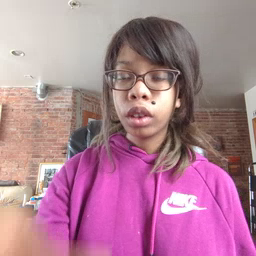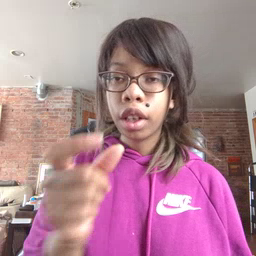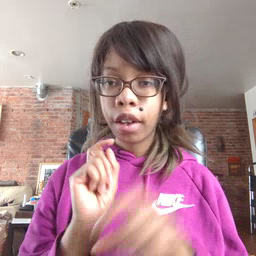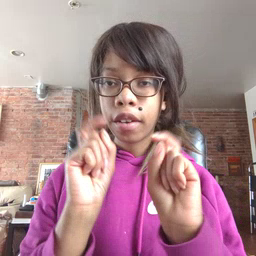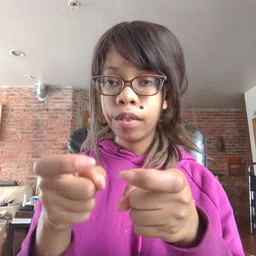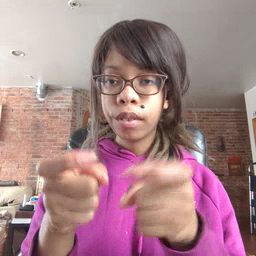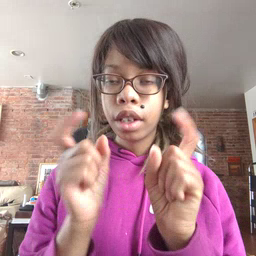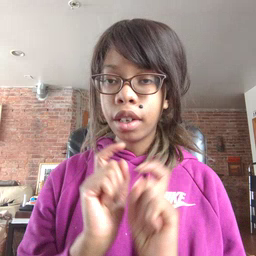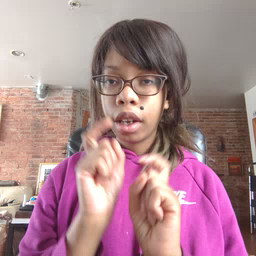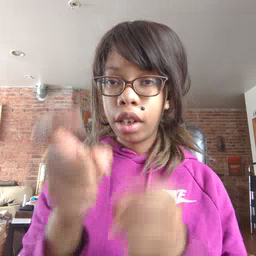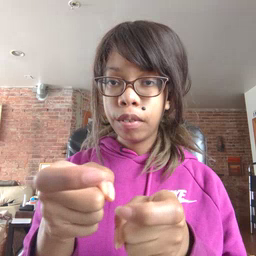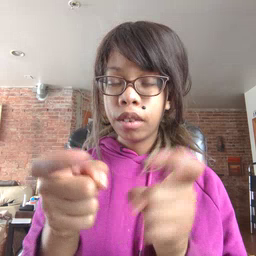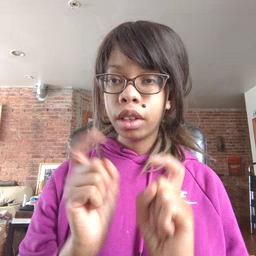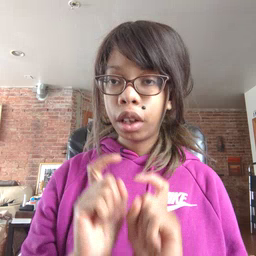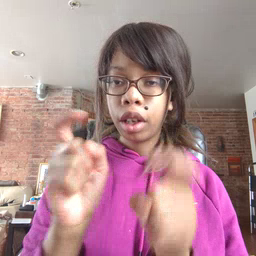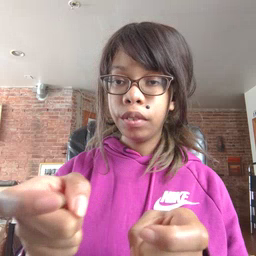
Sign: gift